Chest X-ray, PA view. Patient: 28 years old, sex F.
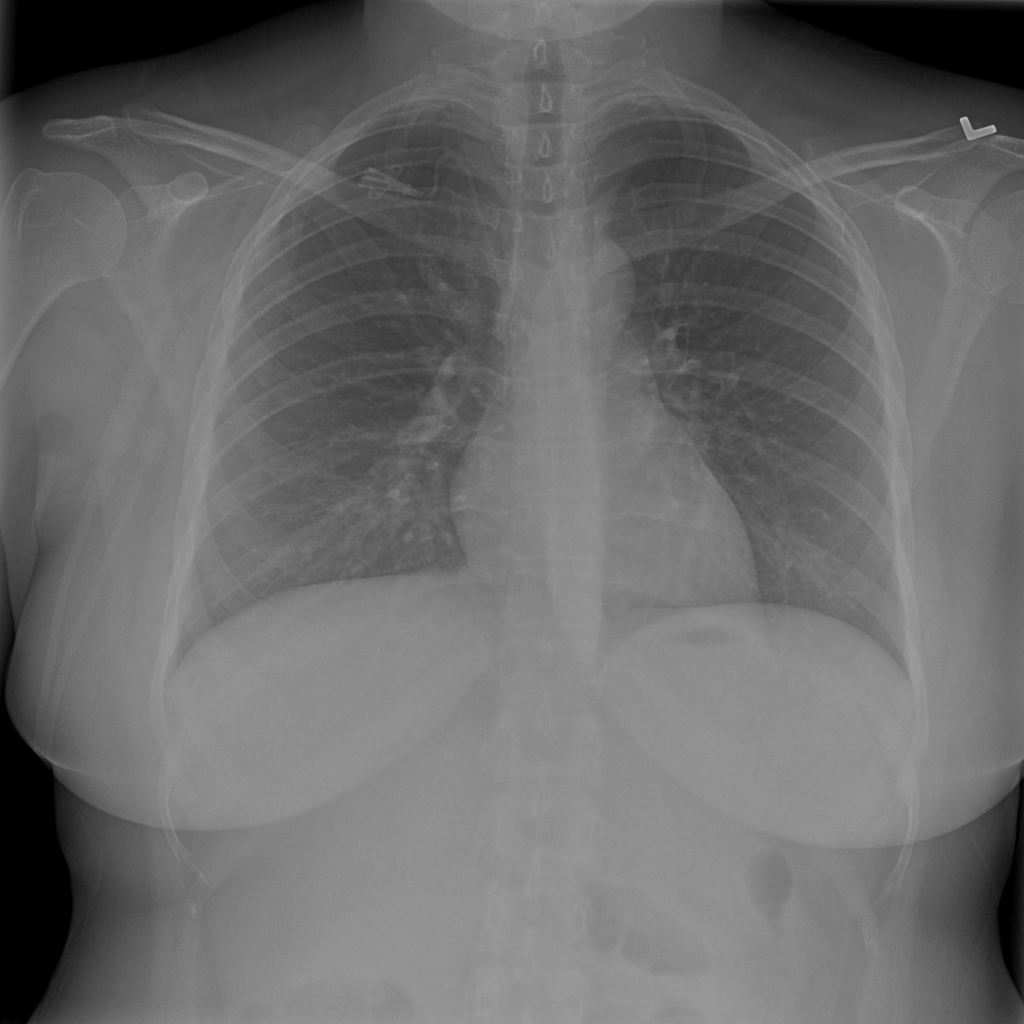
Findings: No Finding